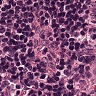
Metastatic tissue present: no